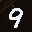
Label: 9